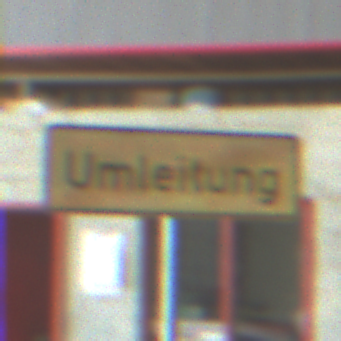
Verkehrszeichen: EndeDerUmleitungsankuendigung
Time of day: Midday
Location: Indoor (Urban)
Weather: NotSpecified
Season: NotSpecified
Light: Natural